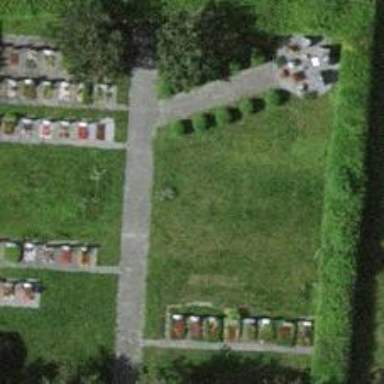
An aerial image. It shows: Cemetery.